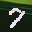
Label: 7